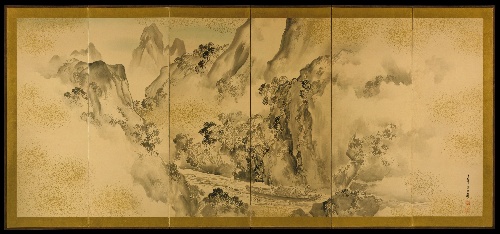
Title: 塩川文麟筆 登峨眉山図屏風|The Poet Li Bo's Visit to Mount Emei
Artist: Shiokawa Bunrin
Artist bio: Japanese, 1808–1877
Date: 1875
Object type: Folding screens
Classification: Paintings
Medium: Pair of six-panel folding screens; ink and gold on paper
Culture: Japan
Period: Meiji period (1868–1912)
Dimensions: Image (each): 59 5/8 in. x 11 ft. 6 5/8 in. (151.4 x 352.1 cm)
Department: Asian Art
Credit line: Purchase, Friends of Asian Art Gifts, 1998
Accession year: 1998
Repository: Metropolitan Museum of Art, New York, NY
Tags: Men|Rivers|Mountains|Night|Boats